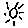
Label: sun